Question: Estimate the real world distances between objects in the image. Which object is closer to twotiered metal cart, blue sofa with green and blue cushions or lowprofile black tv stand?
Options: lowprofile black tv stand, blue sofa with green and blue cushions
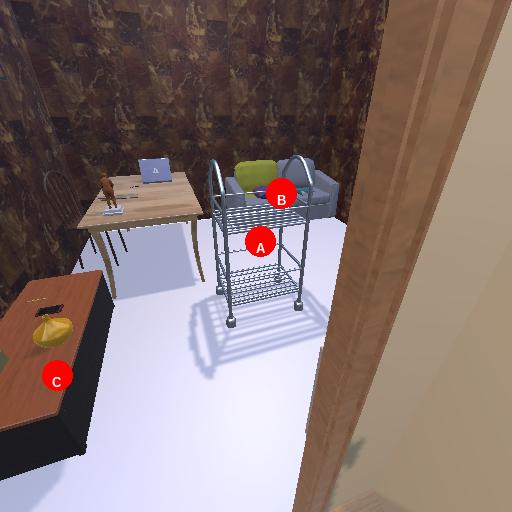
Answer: lowprofile black tv stand